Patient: sex M, age 46
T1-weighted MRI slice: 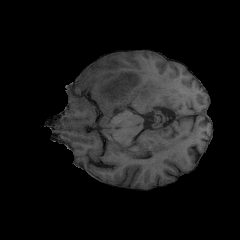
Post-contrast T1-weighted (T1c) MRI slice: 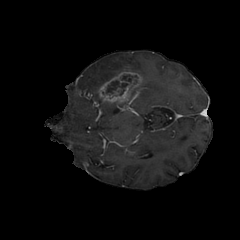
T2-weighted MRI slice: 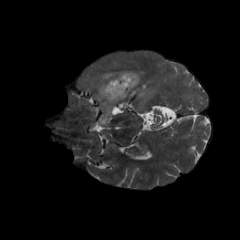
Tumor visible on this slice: yes
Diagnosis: Glioblastoma, IDH-wildtype
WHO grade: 4